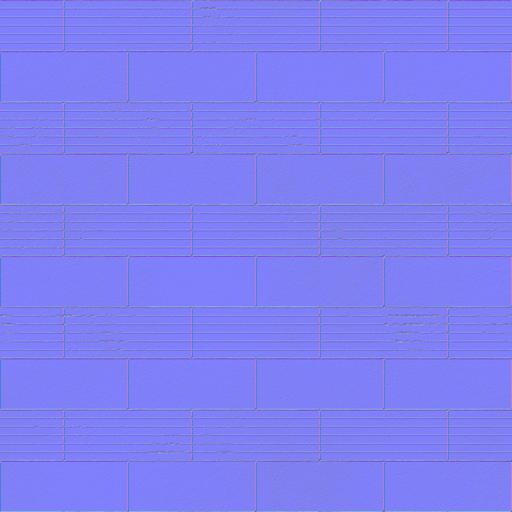
grey paving stones tiled tiles waves